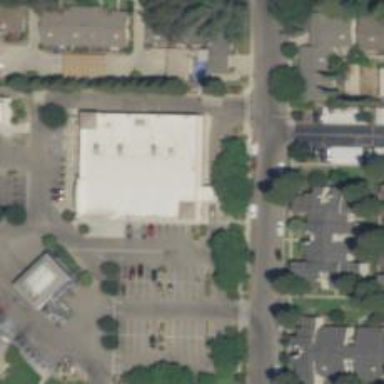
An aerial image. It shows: Pharmacy providing healthcare services.